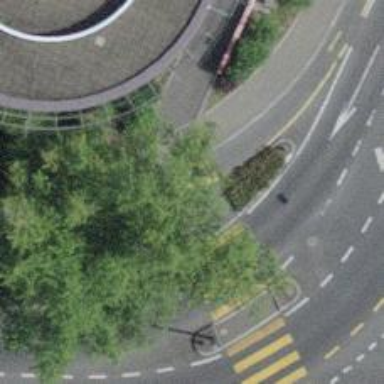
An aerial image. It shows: Kerb serving as barrier.